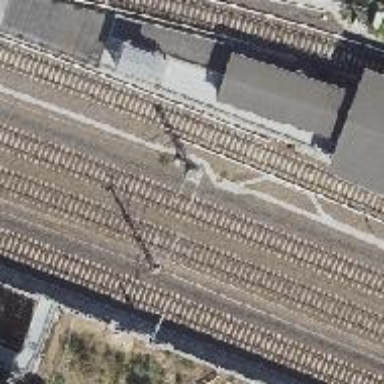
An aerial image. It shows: Milestone along the railway with catenary mast.